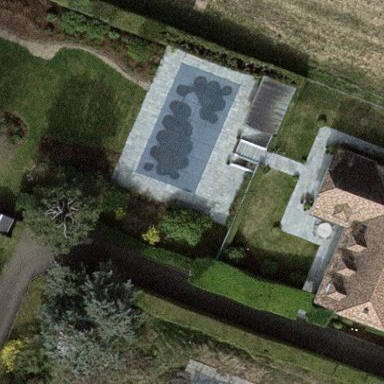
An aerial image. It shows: Outdoor swimming pool in leisure land.